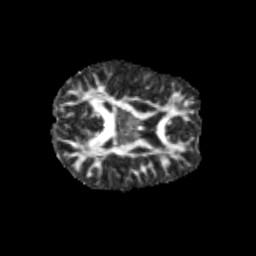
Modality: FA
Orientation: axial
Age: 11
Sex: female
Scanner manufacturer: siemens
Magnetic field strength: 3 T
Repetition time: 3.8 s
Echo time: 0.07 s